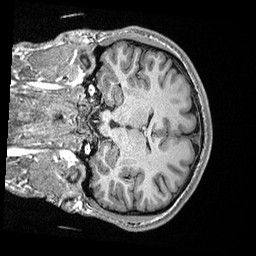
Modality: T1w
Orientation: coronal
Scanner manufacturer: ge
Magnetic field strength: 3 T
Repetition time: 2.349 s
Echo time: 0.002968 s